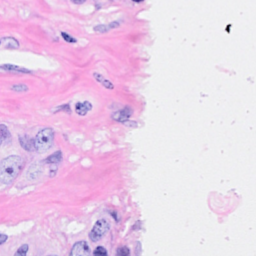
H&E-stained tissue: Breast